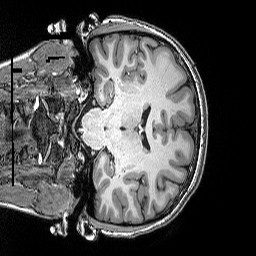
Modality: T1w
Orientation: coronal
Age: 22
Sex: female